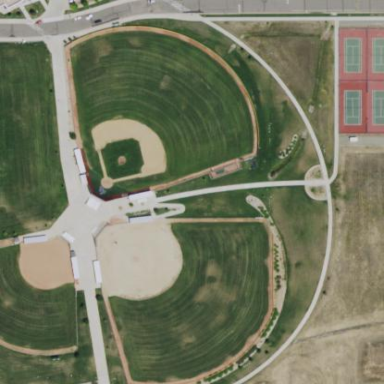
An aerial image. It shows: Baseball pitch for leisure and sports activities.